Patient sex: M
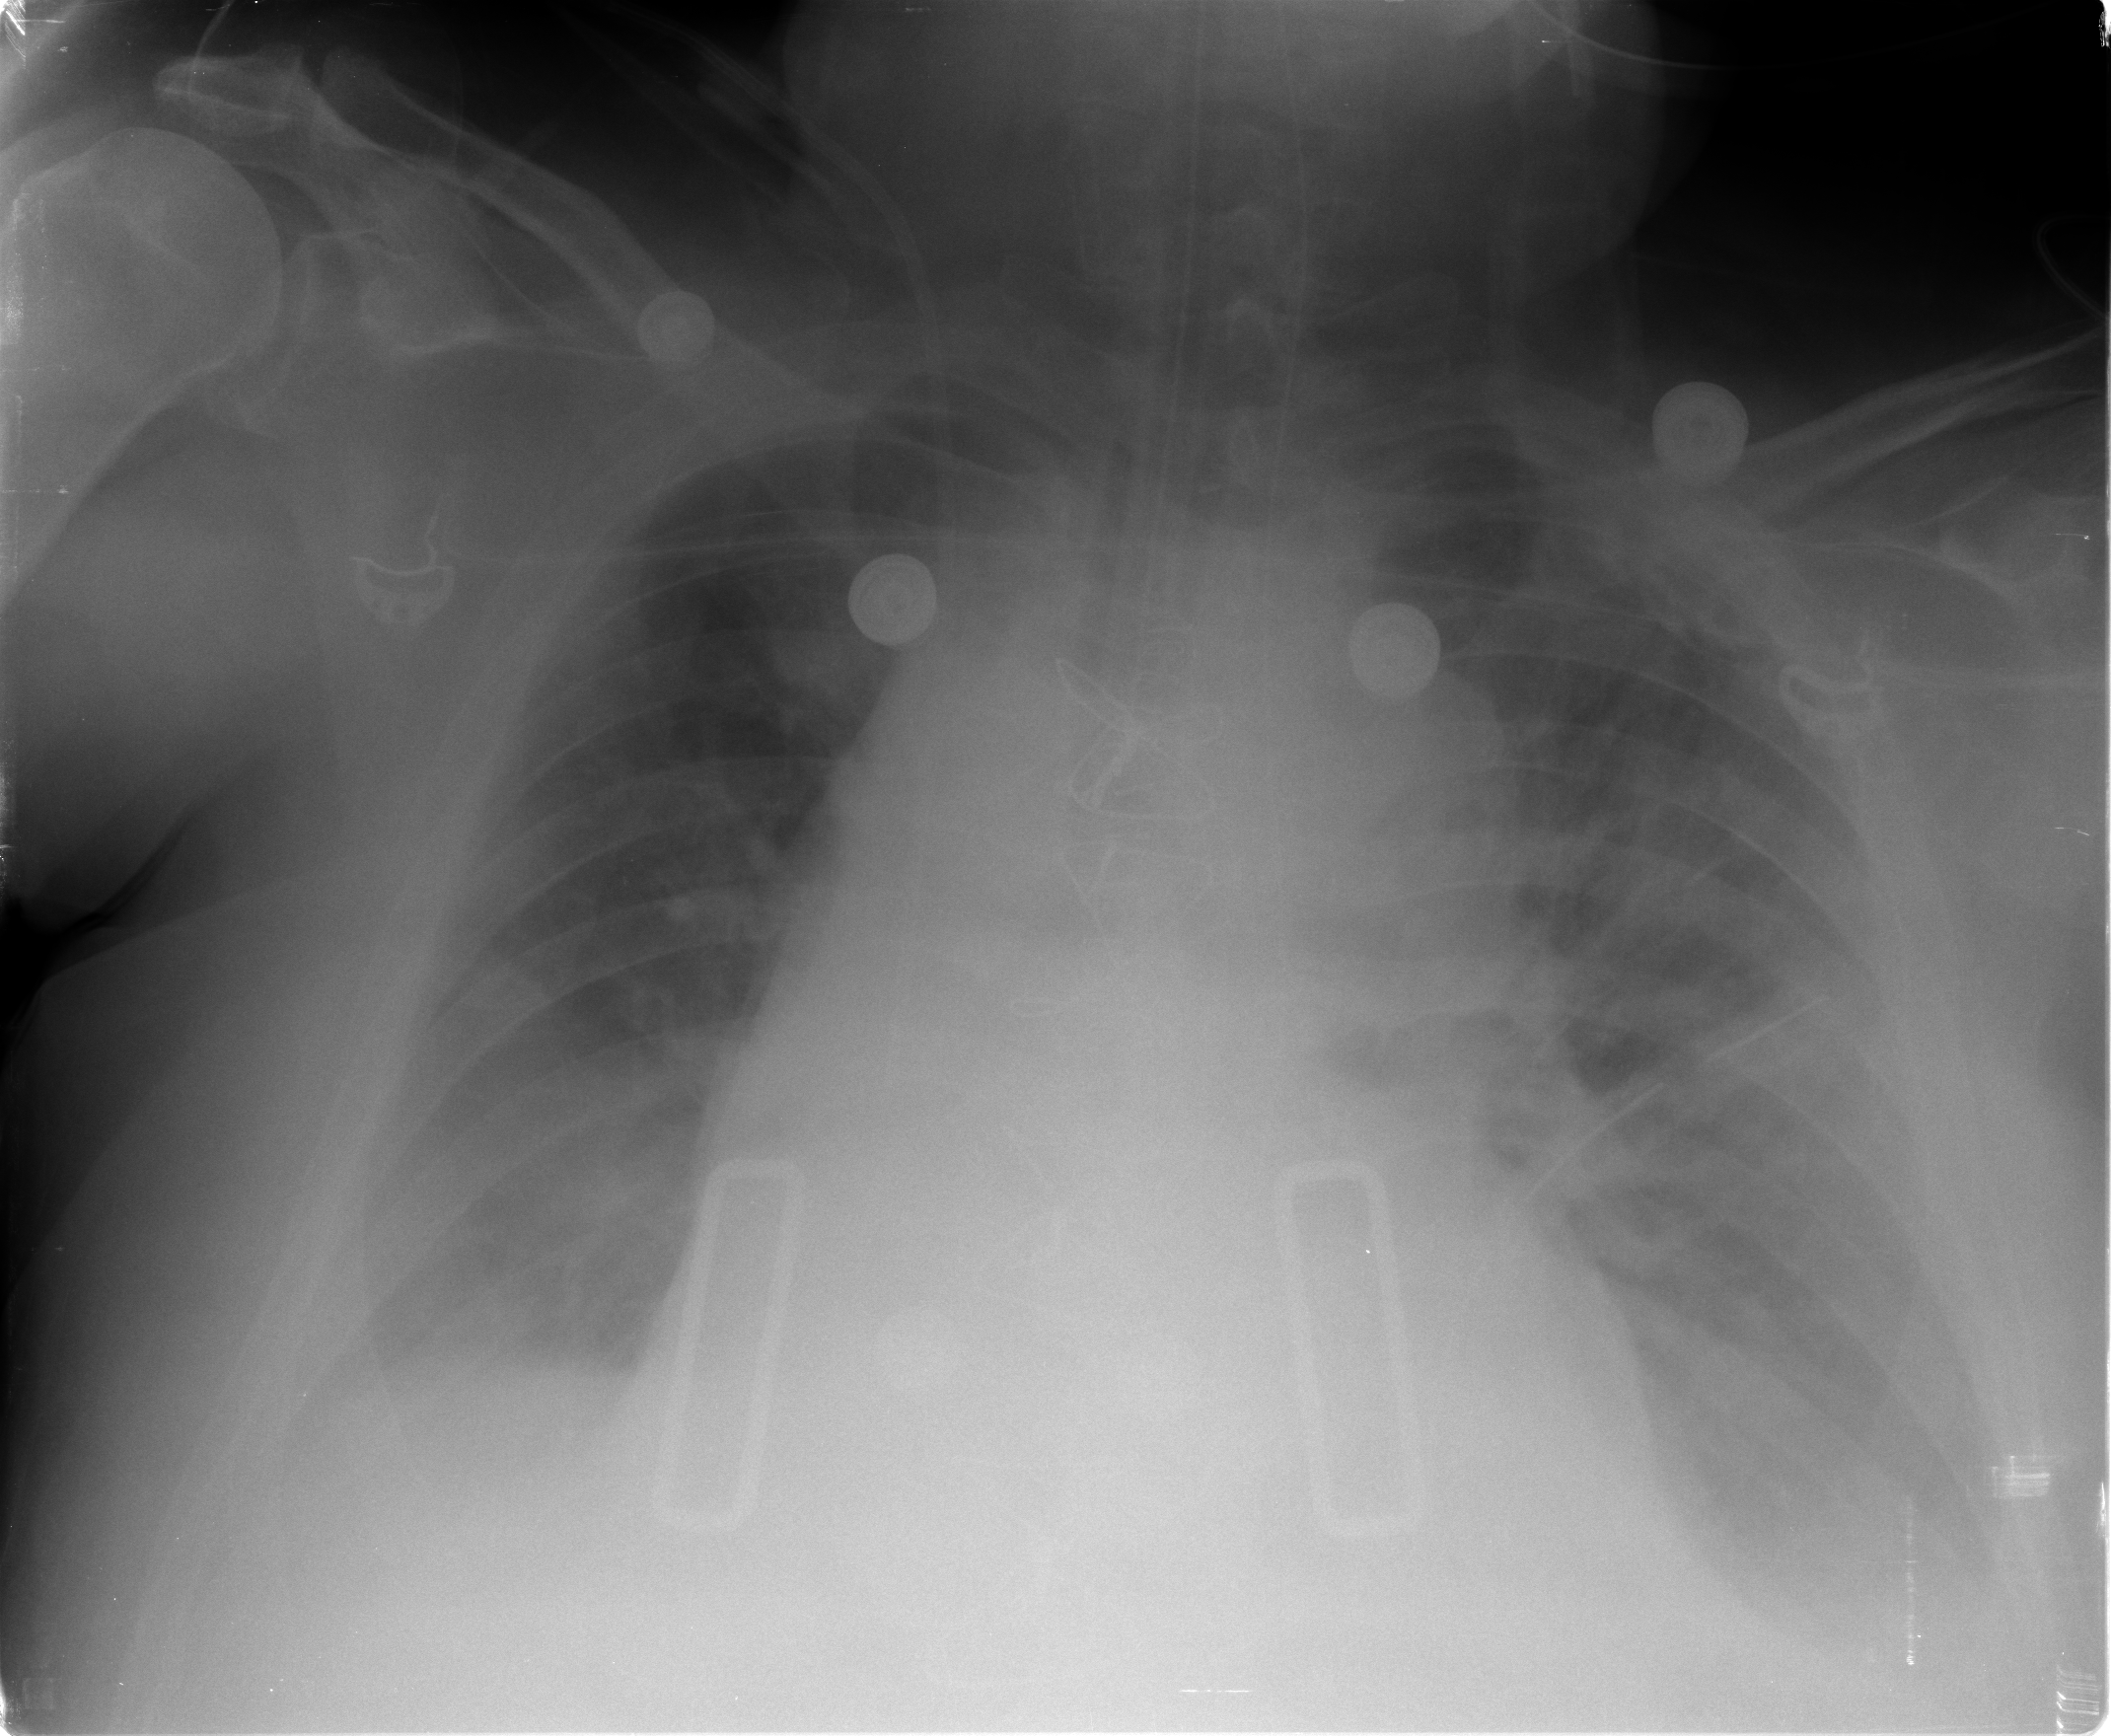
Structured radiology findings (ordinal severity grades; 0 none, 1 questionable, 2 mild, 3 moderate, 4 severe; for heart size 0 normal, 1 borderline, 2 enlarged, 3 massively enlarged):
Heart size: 2
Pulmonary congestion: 0
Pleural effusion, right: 2
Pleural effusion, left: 2
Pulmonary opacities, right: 0
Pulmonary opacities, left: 0
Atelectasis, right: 0
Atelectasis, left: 2